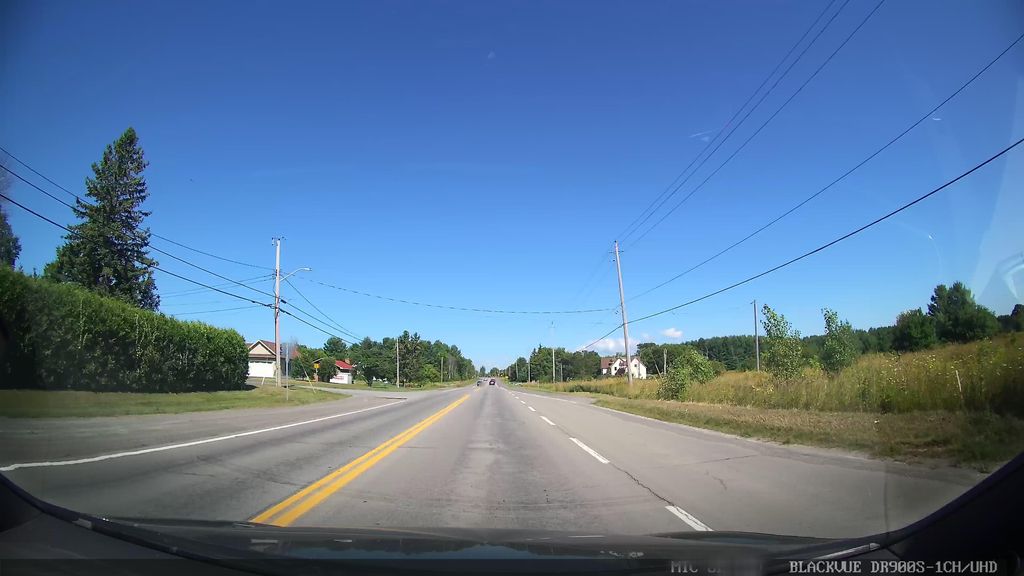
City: ottawa-gatineau